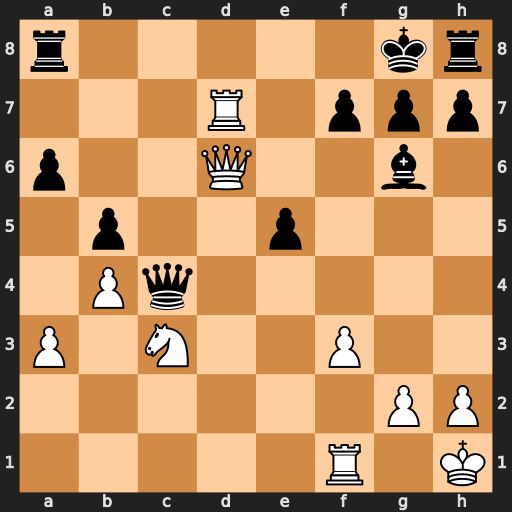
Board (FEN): r5kr/3R1ppp/p2Q2b1/1p2p3/1Pq5/P1N2P2/6PP/5R1K
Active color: w
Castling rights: -
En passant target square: -
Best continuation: Rd8+ Rxd8 Qxd8#